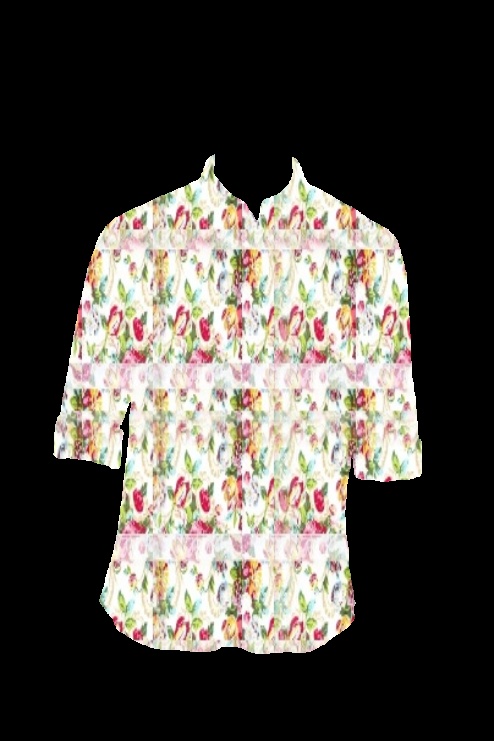
multi floral print button up tee